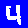
Digit: 4